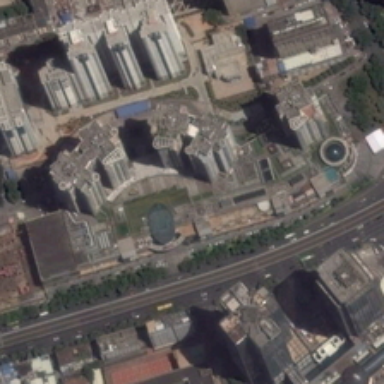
The trade area is divided into four parts by the road .